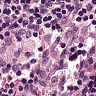
Metastatic tissue present: no